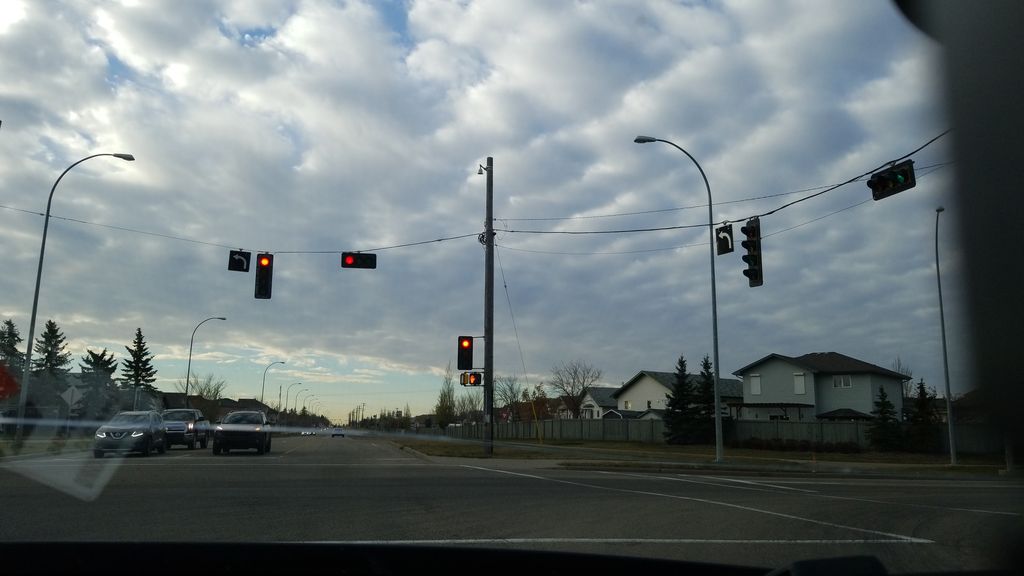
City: edmonton